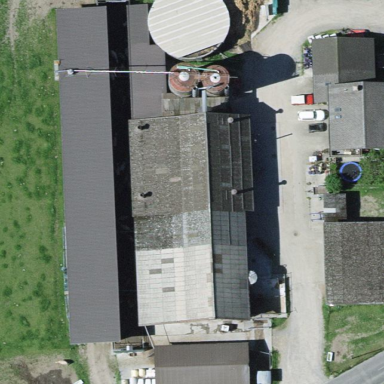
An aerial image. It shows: Farmyard area.